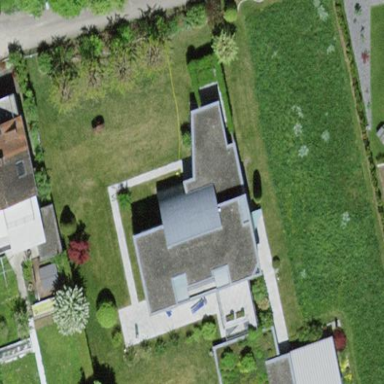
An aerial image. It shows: Simple house.